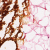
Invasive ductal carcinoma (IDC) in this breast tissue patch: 0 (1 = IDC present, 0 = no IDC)